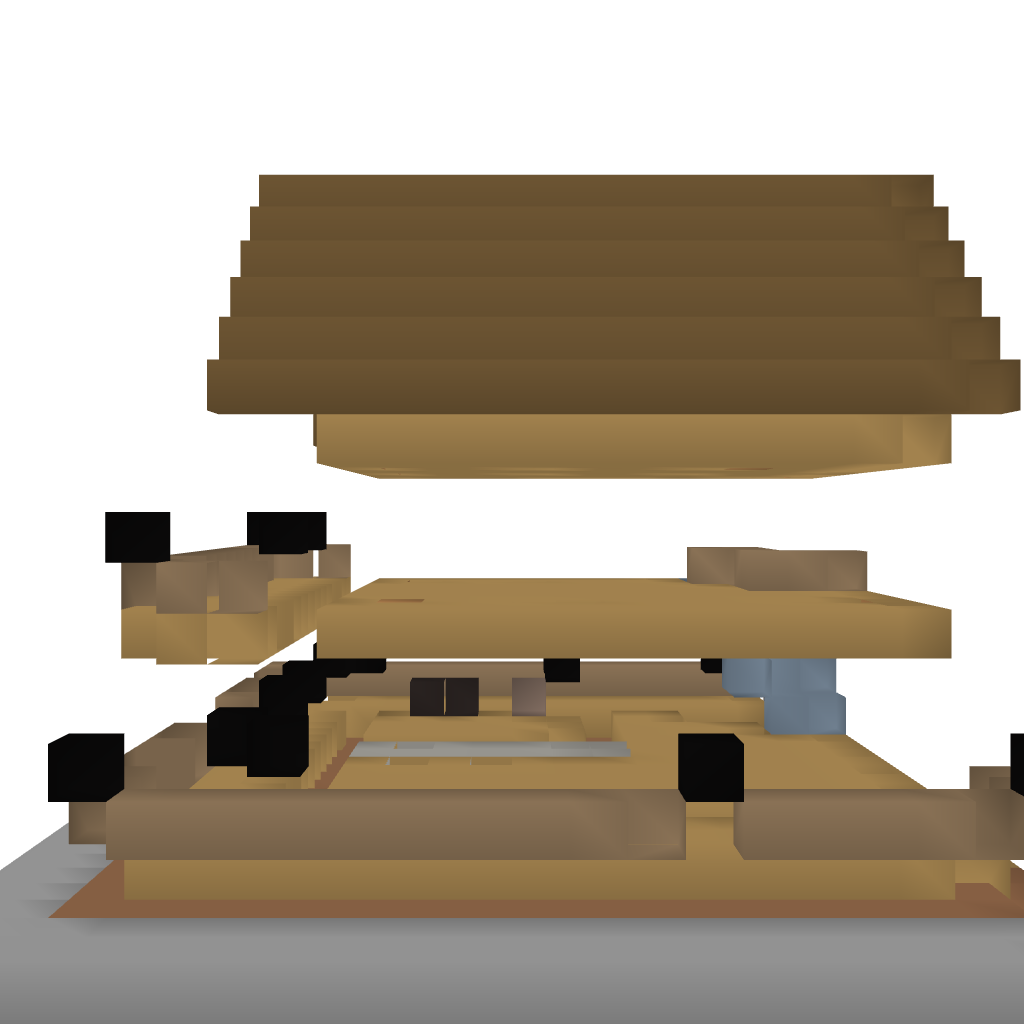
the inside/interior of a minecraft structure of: Two story house